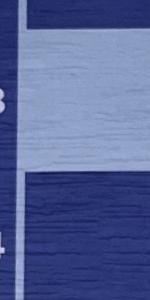
Label: Empty